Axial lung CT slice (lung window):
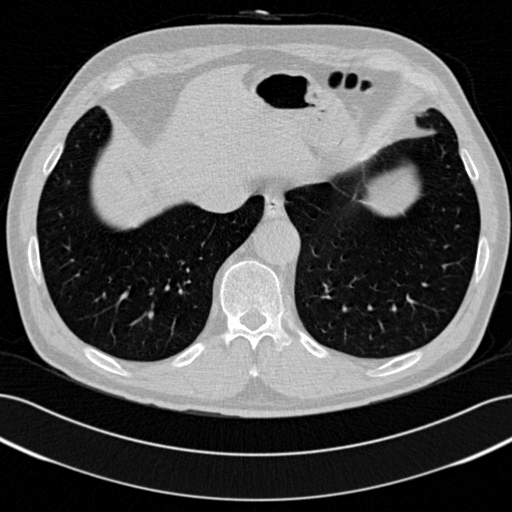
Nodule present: no